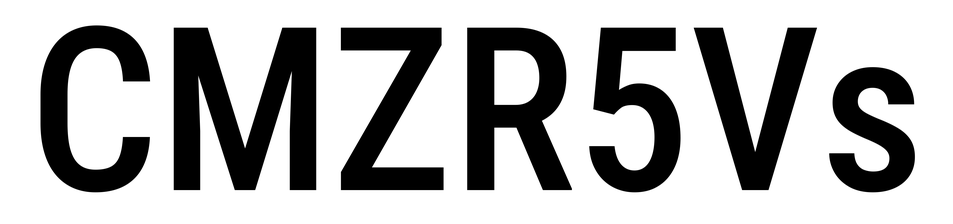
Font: Roboto_Condensed_Medium